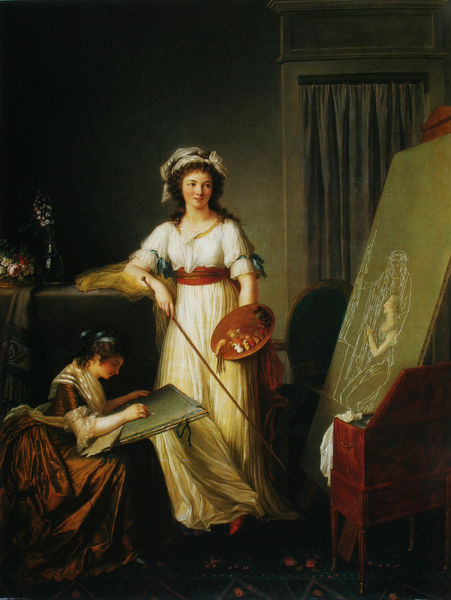
Titel: Atelier einer Künstlerin, wohl Mme. Vigée-Lebrun und eine Schülerin
Künstler: Marie- Victoire Lemoine
Standort: New York (New York)
Institution: The Metropolitan Museum of Art
Schlagwörter: blau, dunkel, gemälde, schatten, weiß, frauen, gelb, grün, mädchen, ocker, sitzen, blumen, braun, fenster, frau, glas, grau, haar, hell, hintergrund, hut, kleid, kleider, lampe, licht, orange, profil, raum, schwarz, skizze, stuhl, szene, tisch, tür, zeichnung, zimmer, dame, gürtel, rot, tuch, haube, malerei, schleife, teppich, wand, band, barock, falten, kleidung, bild, bildnis, innenraum, möbel, porträt, vorhang, öl, gold, interieur, realismus, sitzend, gewänder, innen, kind, schleifen, locke, locken, potrait, stock, vase, schärpe, schürze, taille, kommode, schrank, modell, naturalismus, zwei, lehrerin, schule, stab, unterricht, farben, mauer, haarband, figuren, ölgemälde, tafel, weib, weiber, weiblich, kopftuch, atelier, maler, malerin, muse, staffelei, sticken, platte, rüschen, schoß, truhe, künstler, leinwand, kiste, scherpe, allegorie, entwurf, kunst, künstlerin, malen, palette, pinsel, pult, betrachten, kasten, studien, handwerk, werkstatt, zeichnen, teppicht, malstock, stafflei, staffel, empire, stafelei, zeigestock, kästchen, mächen, kauffmann, vorzeichnung, wei´, exakt, genau, zeichnerin, lehren, hintergrunf, schülerin, farbkasten, schleige, angelika, abzeichnen, kopieren, malstab, kleis, hole, bilsnis, reim, malunterricht, zeichenbrett, schelife, stheend, klweid, oirträt, innne, perfekt, zeigestab, 18. jahrhundert, dame mit hut, voprhang, holde, fraueen, lünstler